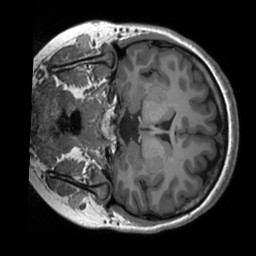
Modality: T1w
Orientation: coronal
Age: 19
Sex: female
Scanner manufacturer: siemens
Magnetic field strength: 3 T
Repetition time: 2.3 s
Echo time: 0.00232 s